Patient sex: F
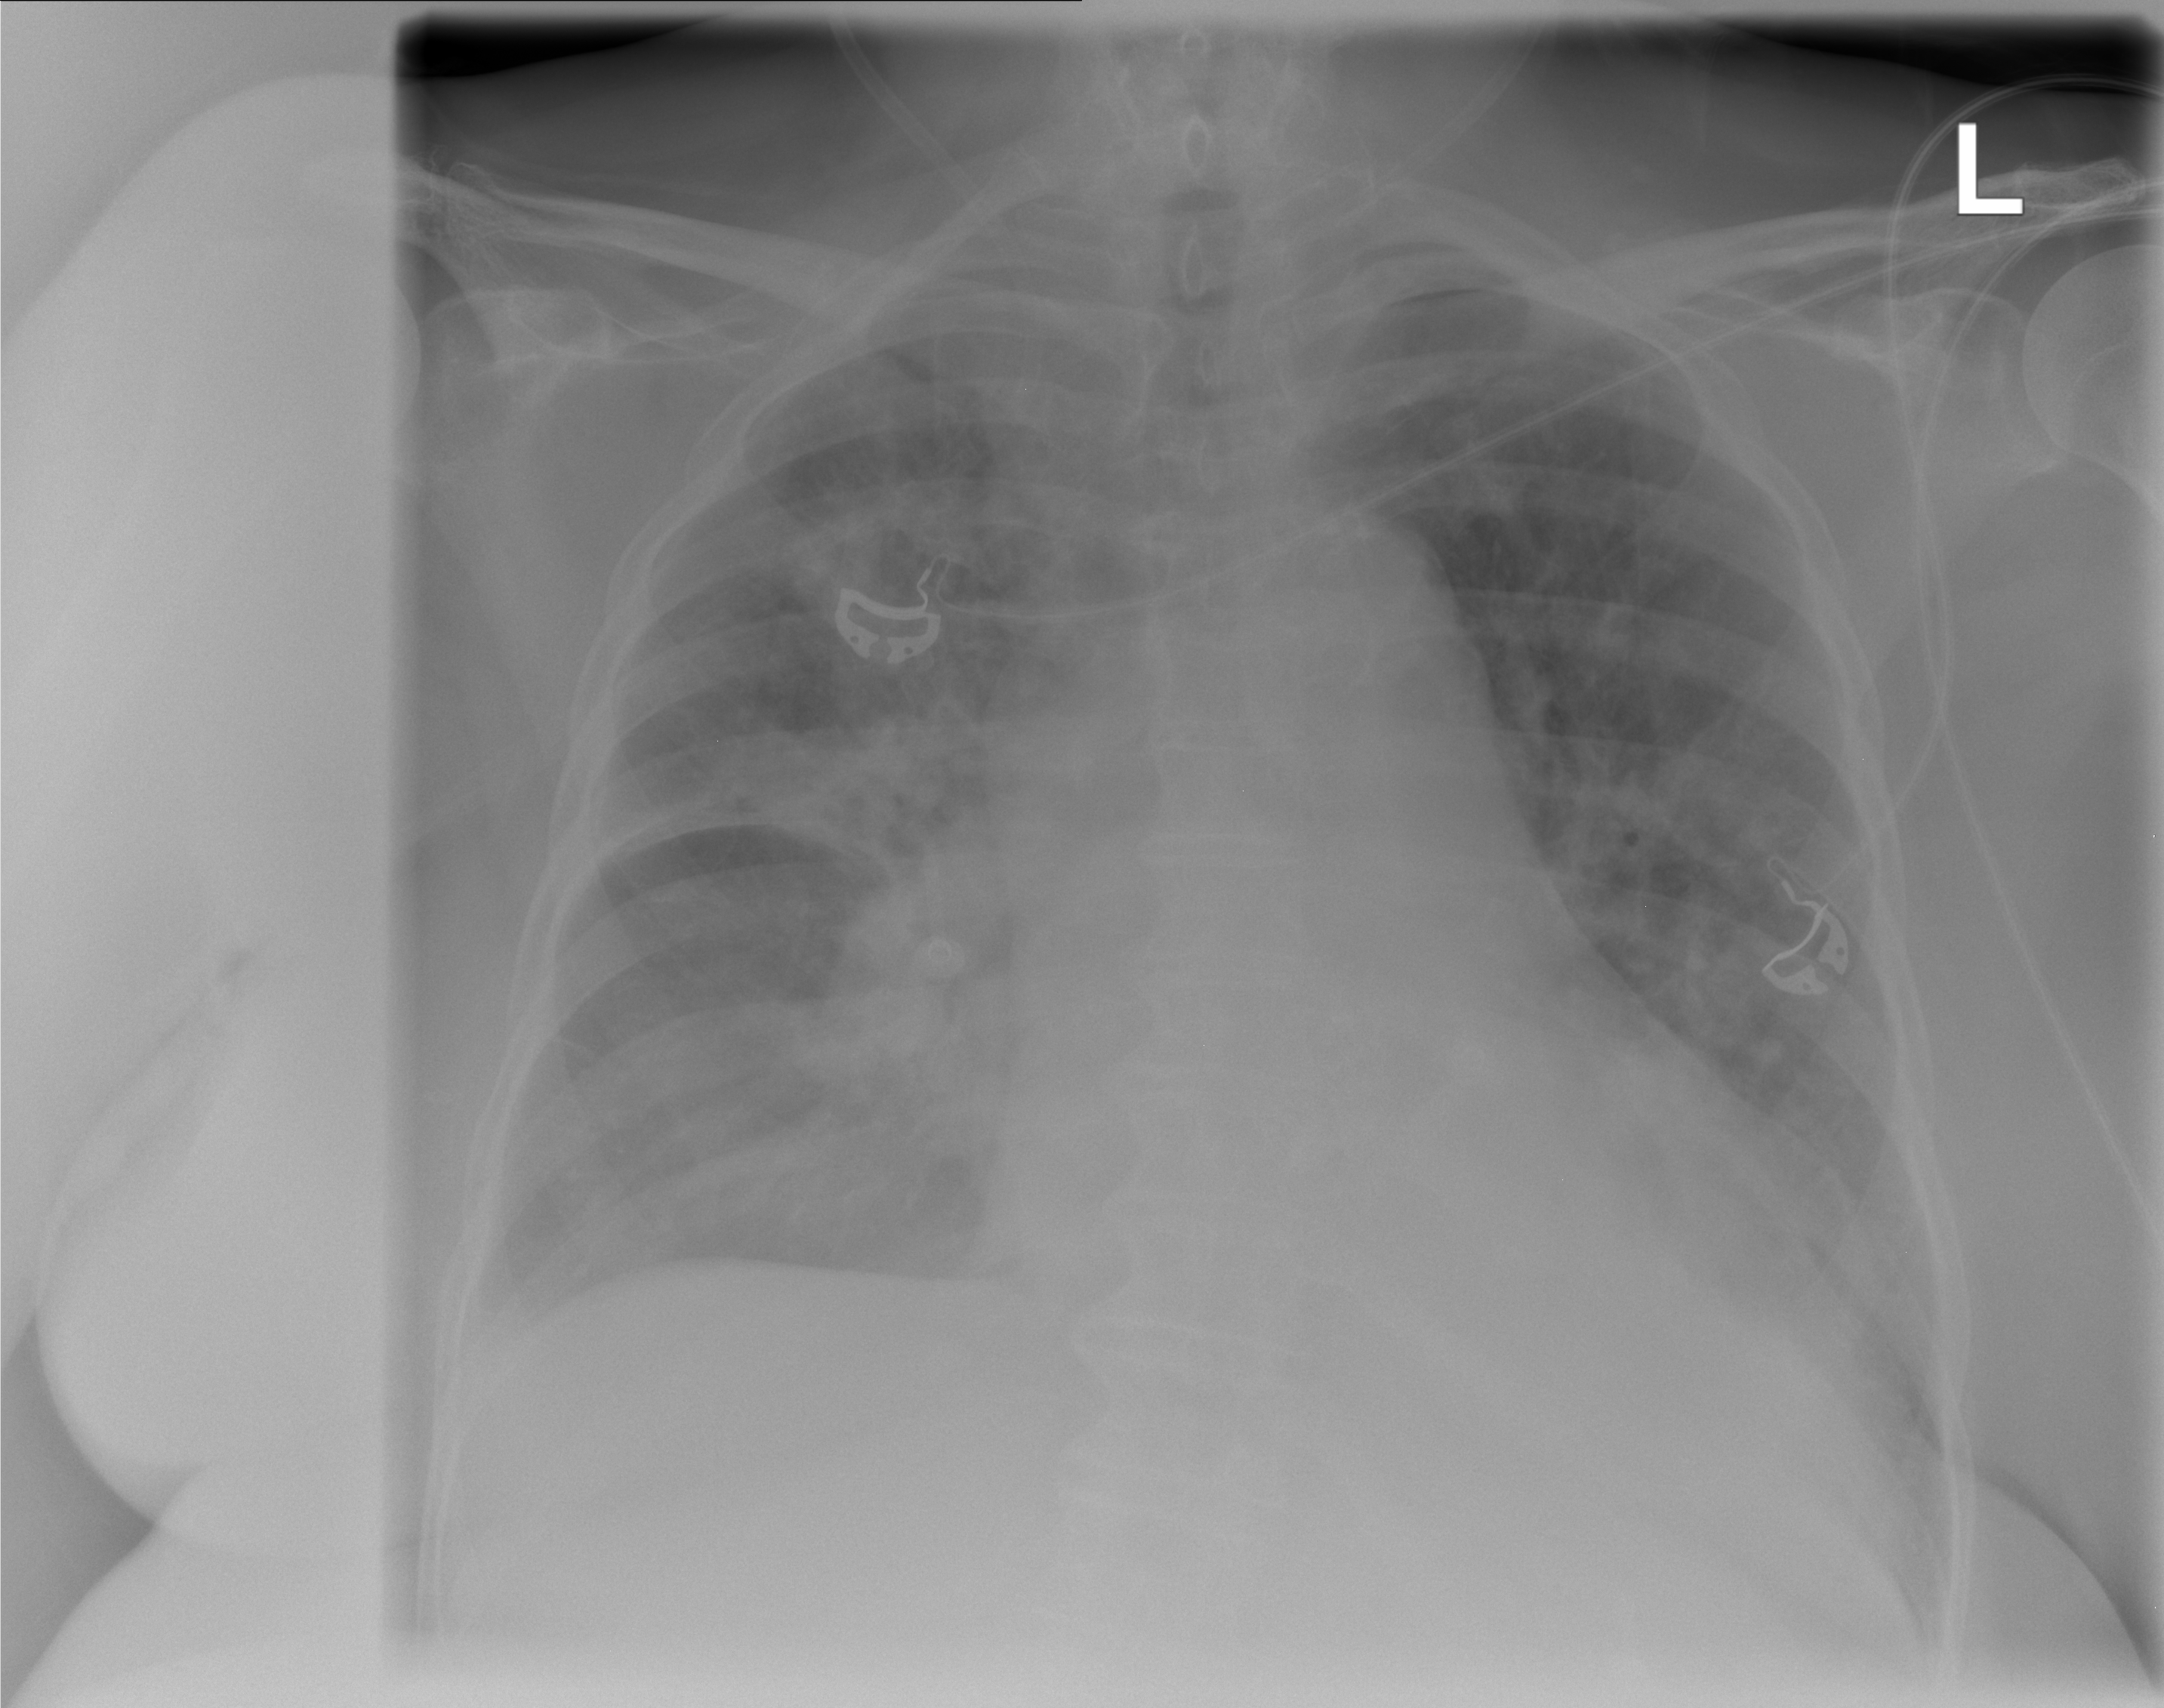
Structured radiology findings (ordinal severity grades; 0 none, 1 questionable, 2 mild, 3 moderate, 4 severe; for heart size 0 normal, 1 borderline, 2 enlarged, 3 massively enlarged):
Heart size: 2
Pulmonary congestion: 3
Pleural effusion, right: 2
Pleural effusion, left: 2
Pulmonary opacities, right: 3
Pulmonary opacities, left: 0
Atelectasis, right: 0
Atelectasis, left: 0